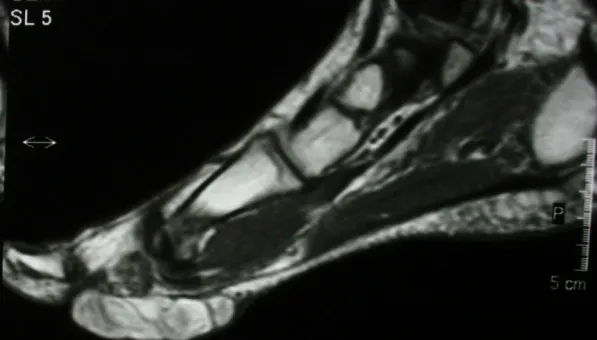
The corresponding sagittal T1-weighted contrast enhanced image. The non-fatty component does not show any apparent enhancement.
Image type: radiology (mri)